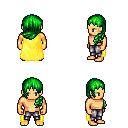
a pixel art fantasy rpg character, male body template, human, tanned skin, yellow cape, metal pants, green left-swept hairstyle, four views (front, back, left, right), 2x2 character sprite sheet, small pixel art, hard edges, no anti-aliasing